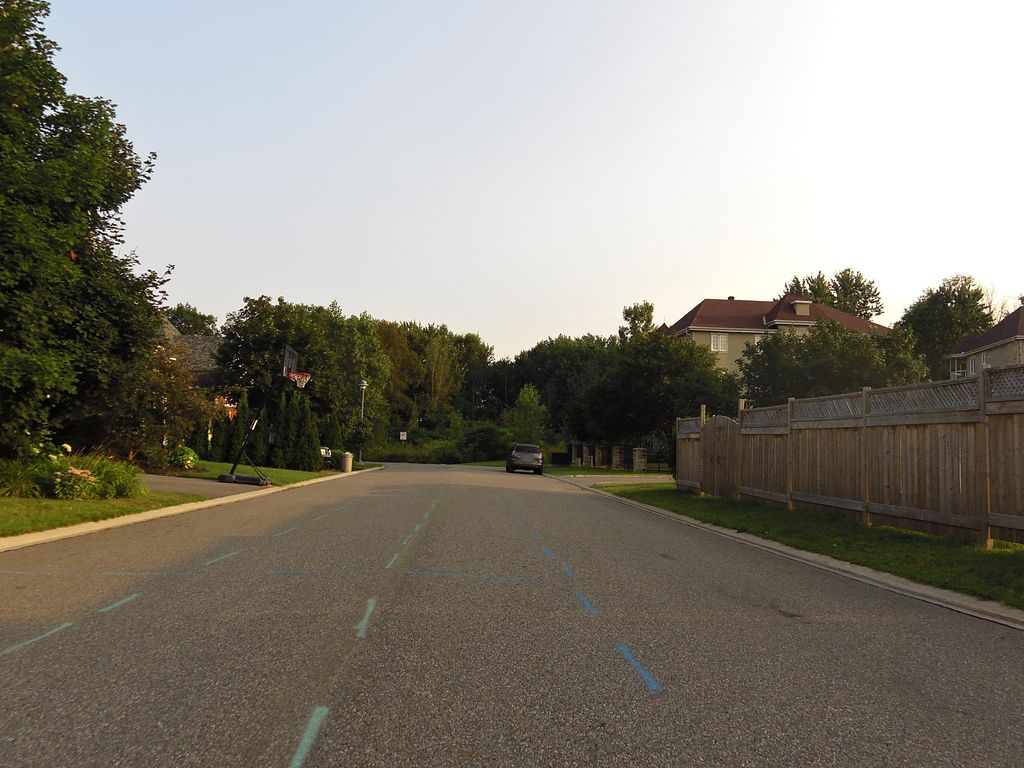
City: ottawa-gatineau